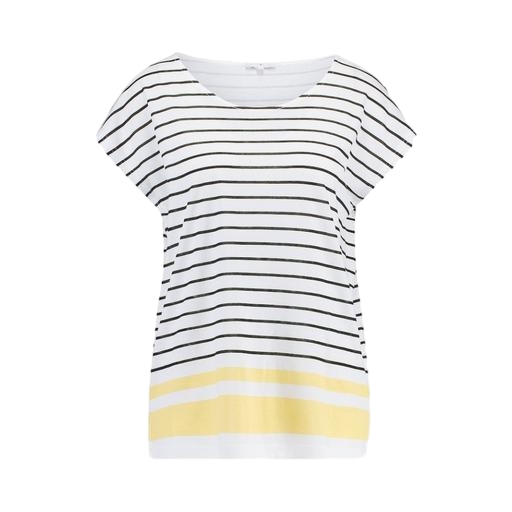
white relaxed fit stripe tee, stripe tee, stripe t-shirt, white background